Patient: sex F, age 26
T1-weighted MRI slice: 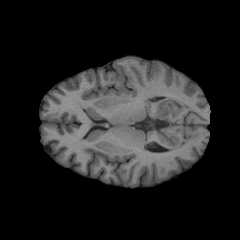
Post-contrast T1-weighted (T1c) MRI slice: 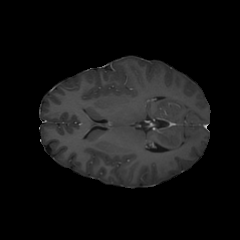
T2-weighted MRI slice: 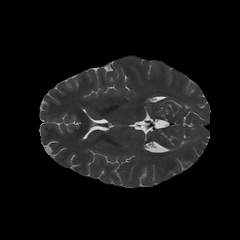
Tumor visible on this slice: yes
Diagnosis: Glioblastoma, IDH-wildtype
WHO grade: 4